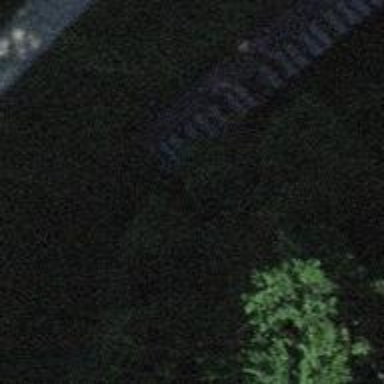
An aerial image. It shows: Retaining wall.